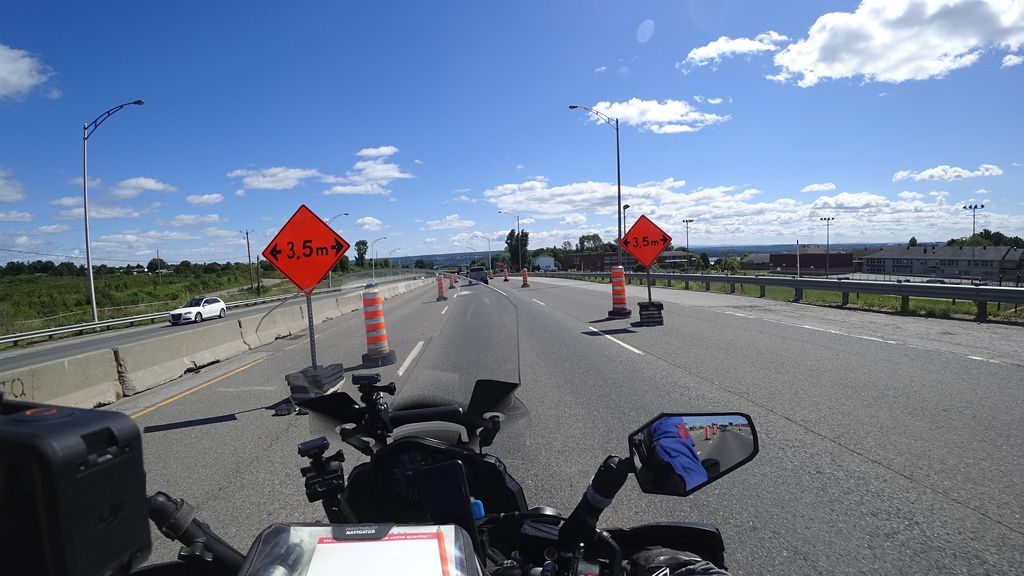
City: quebec_city